Question: I'm trying to create menu which is opening on clicking parent element and closeing on mouseleave from that one which was opened a while ago. It should work from left to right
Here is
'''
<ul class="menuFirst">
<li><img src="img/ico1.png"></li>
<ul class="">
<li><img src="img/ico2.png" alt="submodul1"></li>
<li><img src="img/ico2.png" alt="submodul2"></li>
<li><img src="img/ico2.png" alt="submodul3"></li>
</ul>
<li><img src="img/ico1.png"></li>
<ul class="menuSecond">
<li><img src="img/ico2.png" alt="submodul1"></li>
<li><img src="img/ico2.png" alt="submodul2"></li>
<li><img src="img/ico2.png" alt="submodul3"></li>
</ul>
<li><img src="img/ico1.png"></li>
<ul class="menuSecond">
<li><img src="img/ico2.png" alt="submodul1"></li>
<li><img src="img/ico2.png" alt="submodul2"></li>
<li><img src="img/ico2.png" alt="submodul3"></li>
</ul>
</ul>
'''
Here is CSS
'''
ul.menuFirst{
list-style-type: none;
border-top: #AAA solid 3px;
border-right: #AAA solid 3px;
border-bottom: #AAA solid 2px;
position: absolute;
left: 0px;
top: 70px;}
ul.menuFirst li{
background: #DDD;
border-bottom: #AAA solid 1px;
}
ul.menuFirst li img{
margin:5px;
}
ul.menuFirst ul{
display: none;
}
ul.menuFirst ul.menuSecond {
list-style: none;
display: table;
position: absolute;
left: 30px;
}
ul.menuFirst ul.menuSecond li{
display: table-cell;
}
'''
And here is jQuery
'''
<script>
$(document).ready(function(){
$("ul.menuFirst li").click(function(){
$(this).next().toggle();
var ypos= $(this).next().position();
alert(ypos.top);
$(this).next().css('top','-=38');
$('ul.menuFirst ul.menuSecond').one('mouseleave',function(){
$(this).css('top', '+=38').toggle();
});
});
});
'''
It works for 1st element but it's pretty buggy. When I'm trying to add .animate() It just didn't work. So I've decided to take step back and unbug this one but i don't know how. It should looks like this:

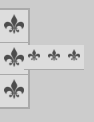
Answer: Ok, I've fix it....
'''
$('ul.menuFirst ul').each(function(){
$(this).css('top', '-=38').hide();
});
'''
This is executing where DOM is ready I don't need to change position each time while I'm opening or closeing it.
'''
$("ul.menuFirst li").click(function(){
$(this).next().toggle("slide",
{direction: "left"})
});
$('ul.menuFirst ul.menuSecond').mouseleave(function(){
$(this).hide("slide",
{direction: "left"});
'''
Nextly I'm ussing this to animate it.